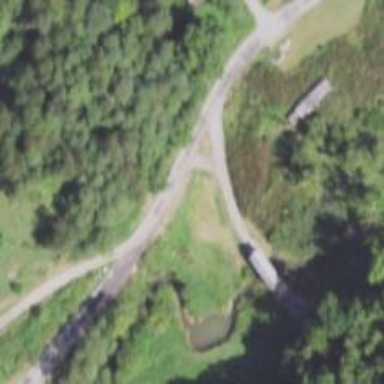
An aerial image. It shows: Covered bridge on residential road.